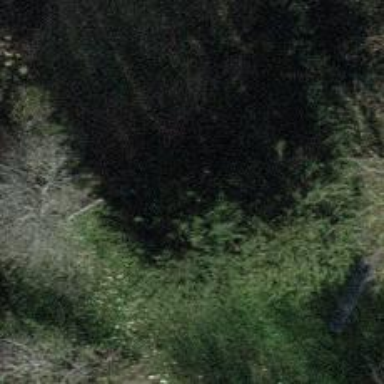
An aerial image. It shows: Evergreen needle-leaved tree.